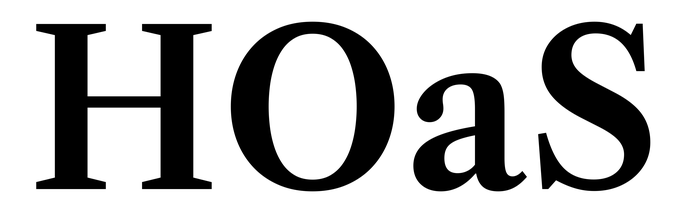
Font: LibreCaslonText_SemiBold